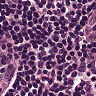
Metastatic tissue present: no